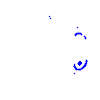
Particle: pion